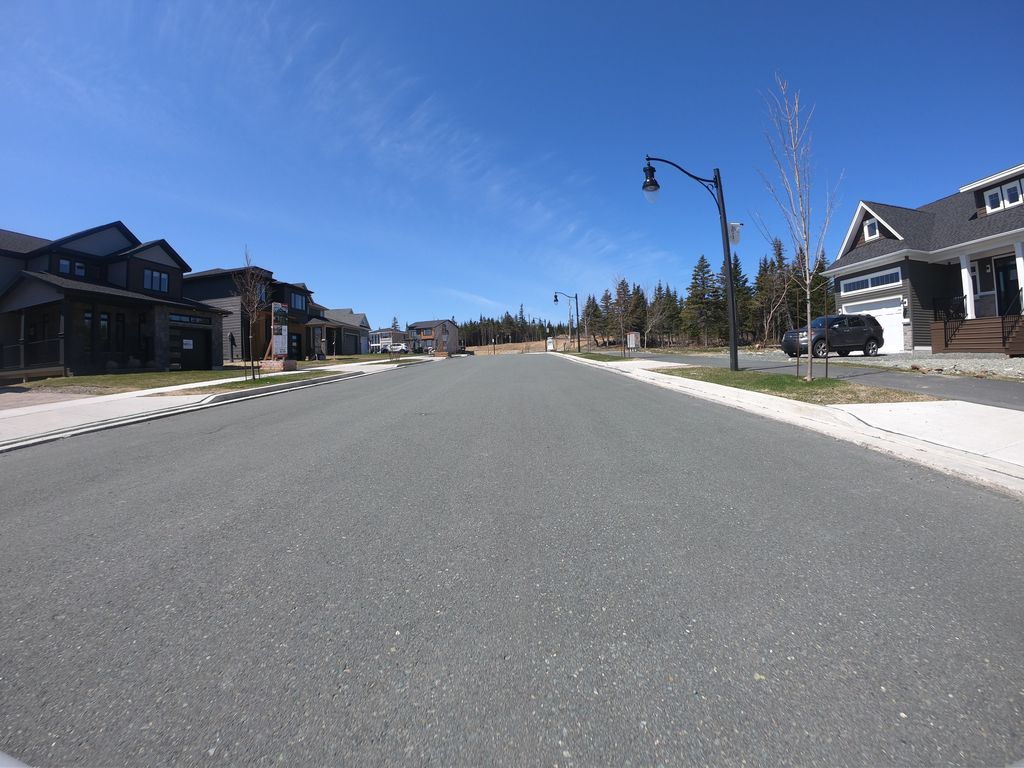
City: st_johns